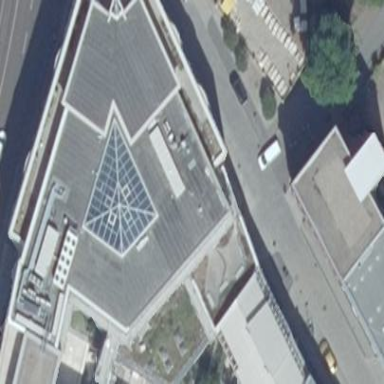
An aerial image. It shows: Building with flat gray roof and beige walls.